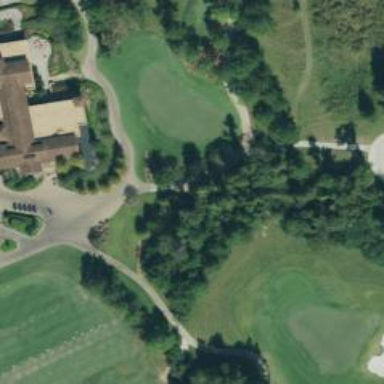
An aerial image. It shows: Path for both road and golf.